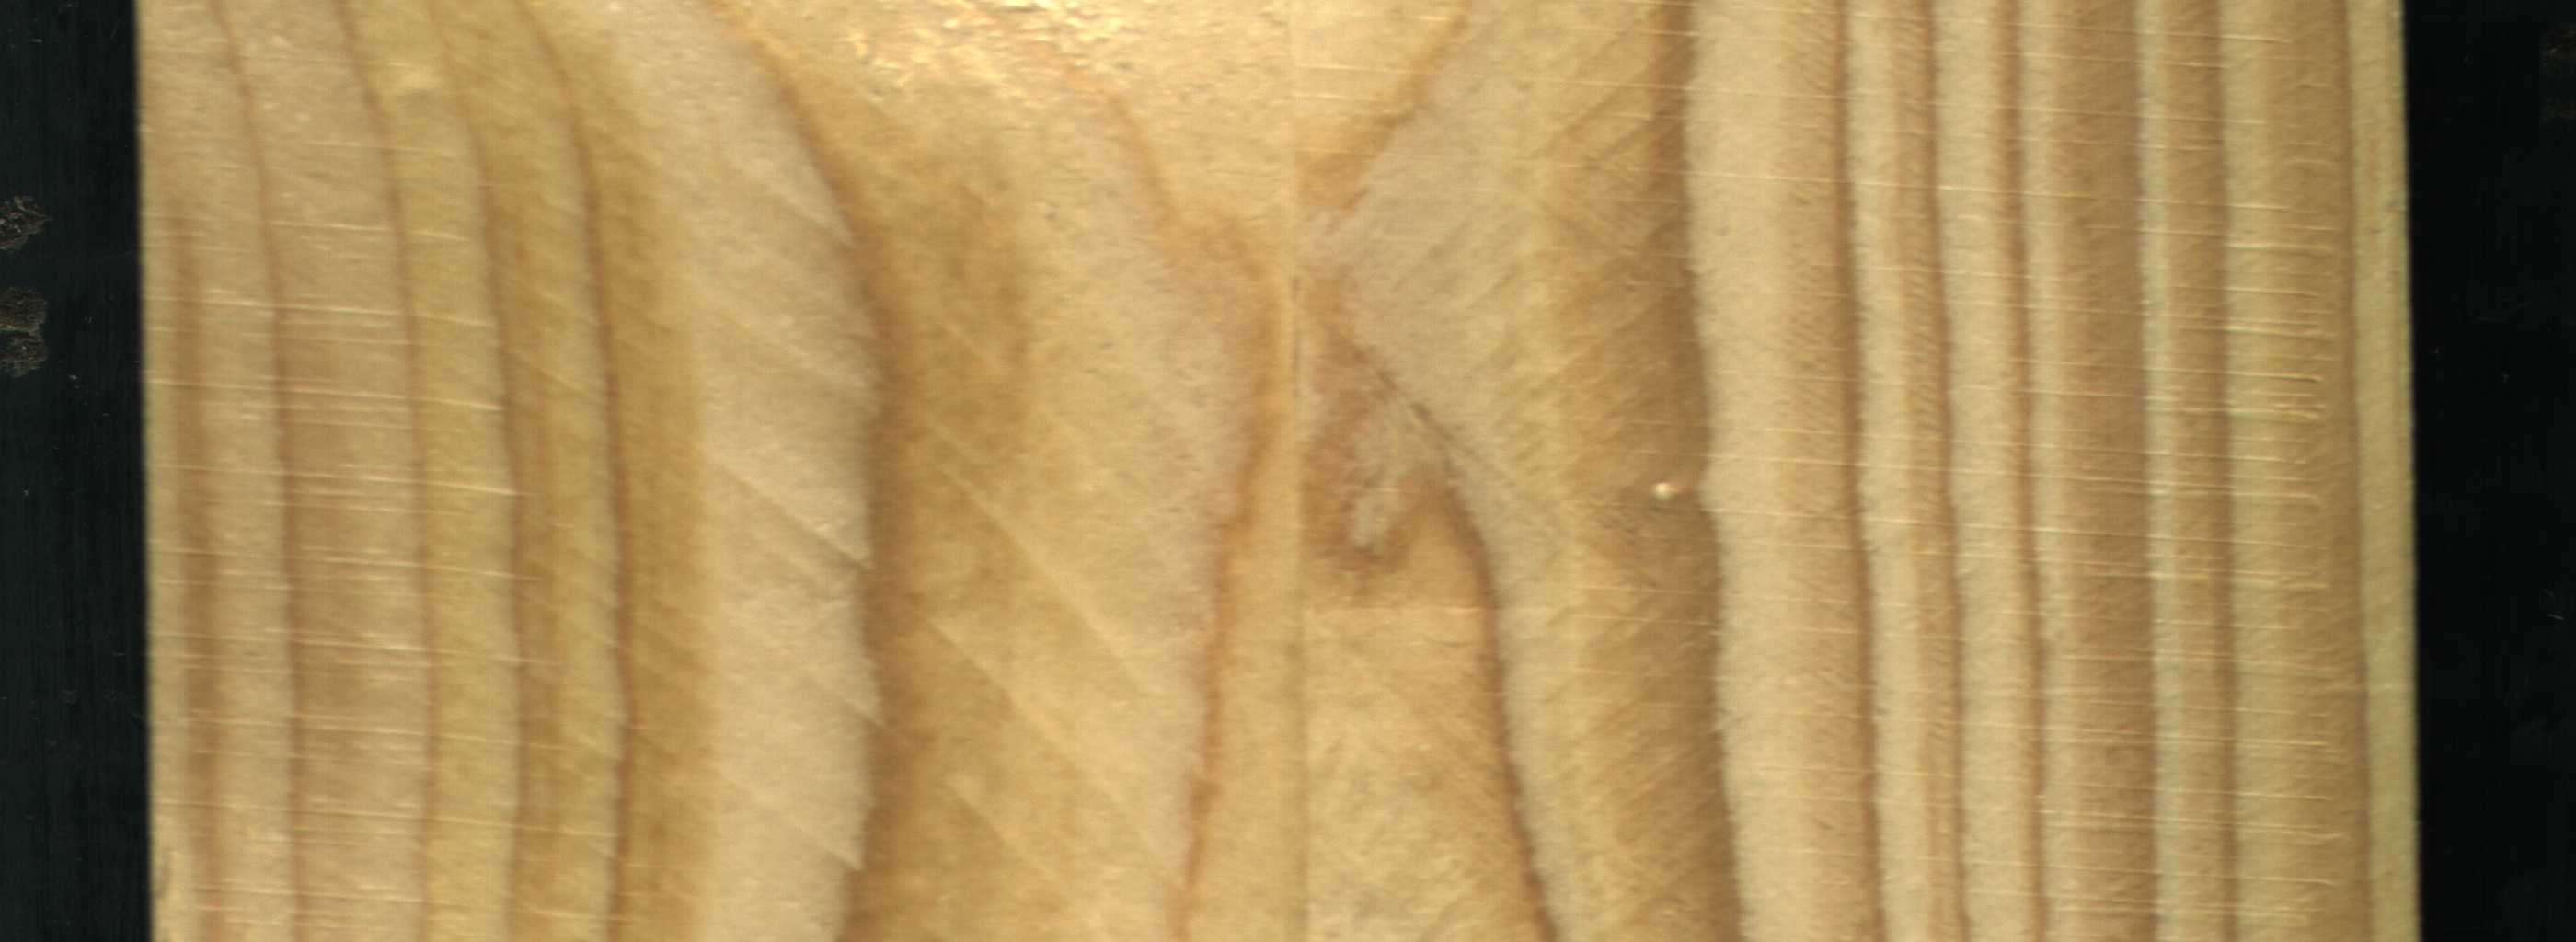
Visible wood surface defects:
Quartzity
Quartzity
Quartzity
Quartzity